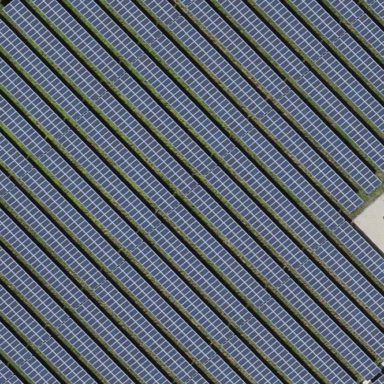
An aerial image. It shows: Solar power generator with photovoltaic panels.